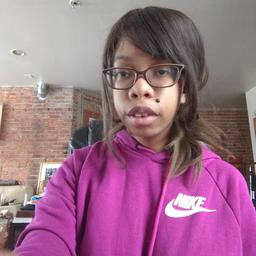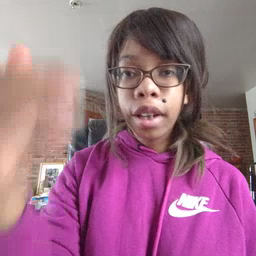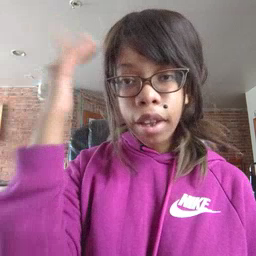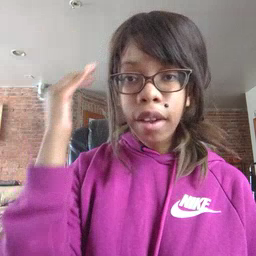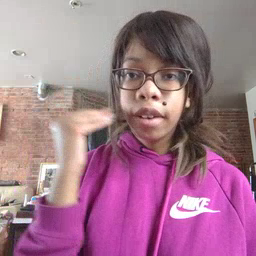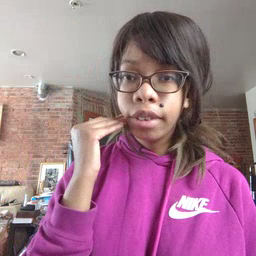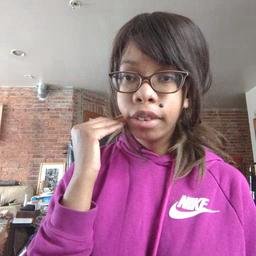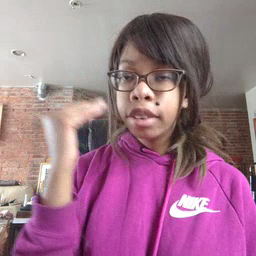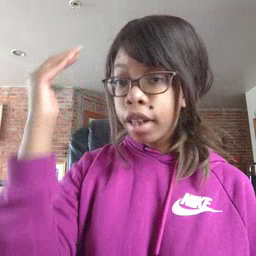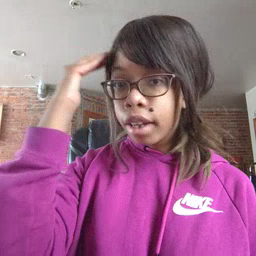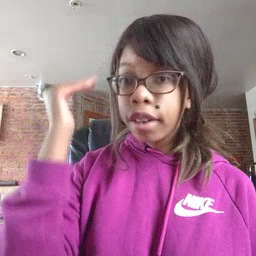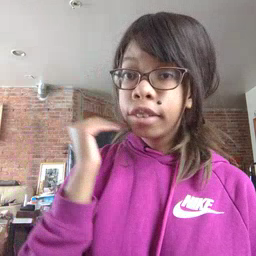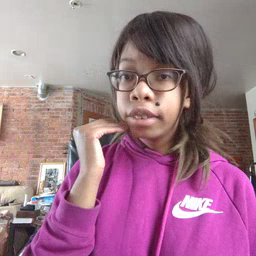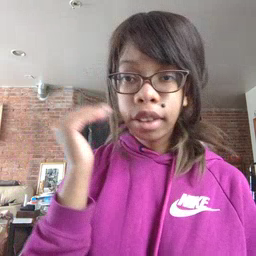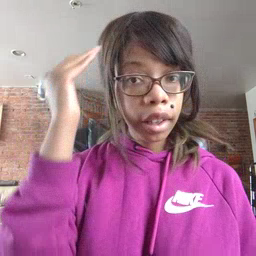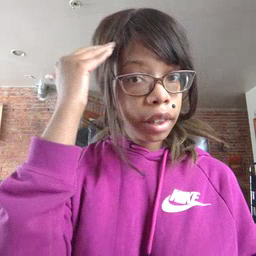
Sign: head